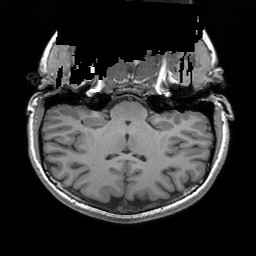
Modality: T1w
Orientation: sagittal